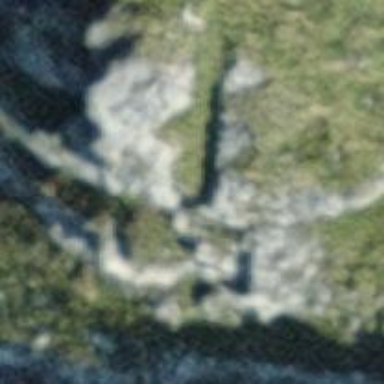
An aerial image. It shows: Natural cliff.